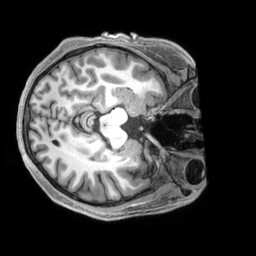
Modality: T1w
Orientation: axial
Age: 24
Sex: male
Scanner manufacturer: siemens
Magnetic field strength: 3 T
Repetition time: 2.3 s
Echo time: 0.00229 s